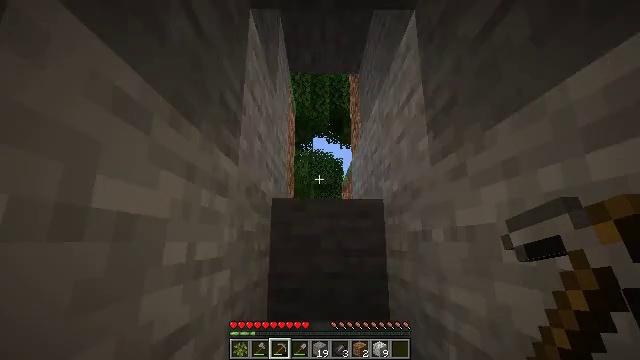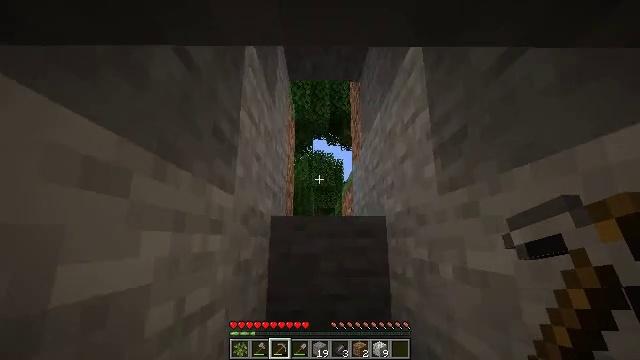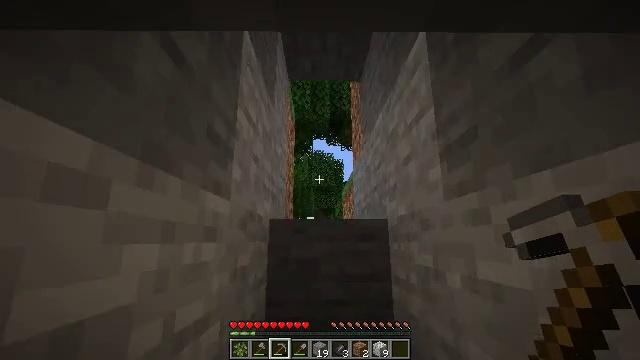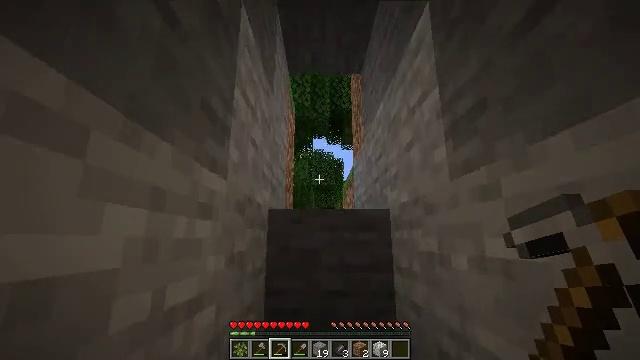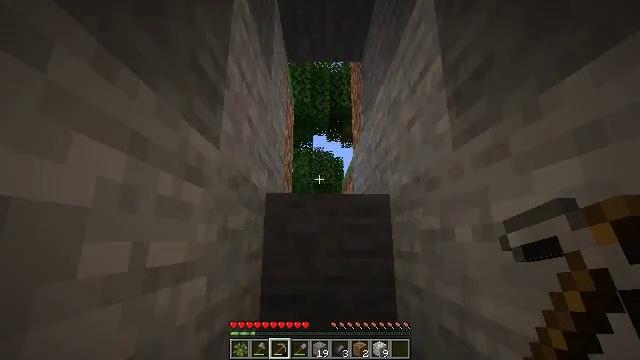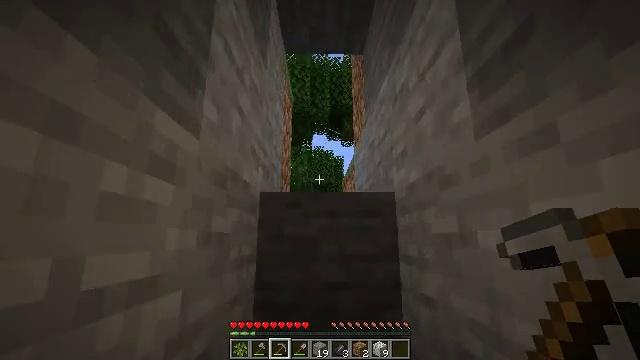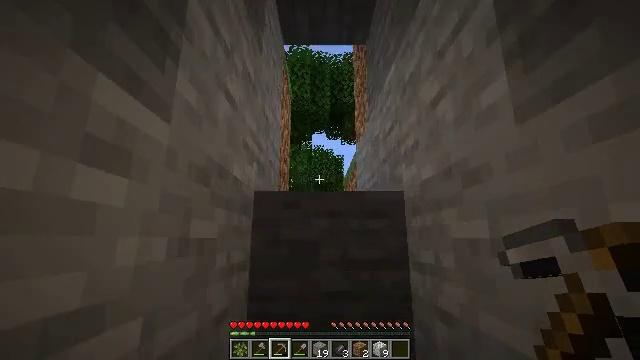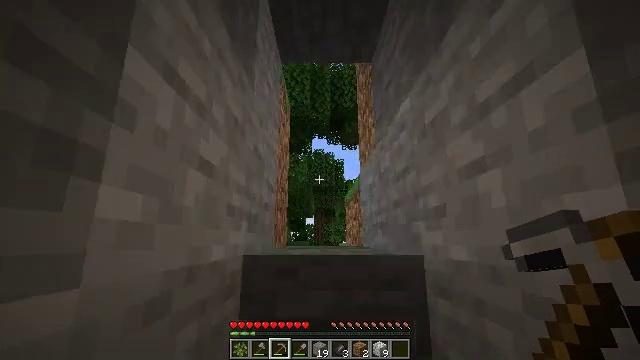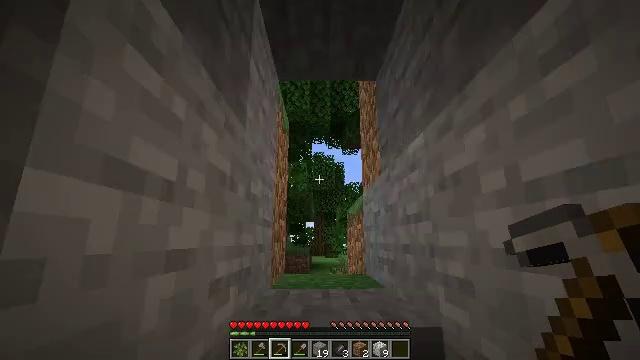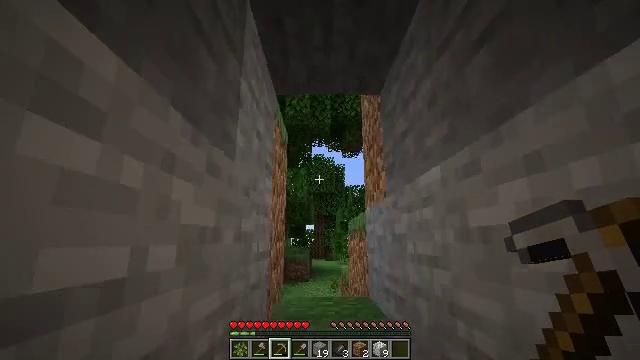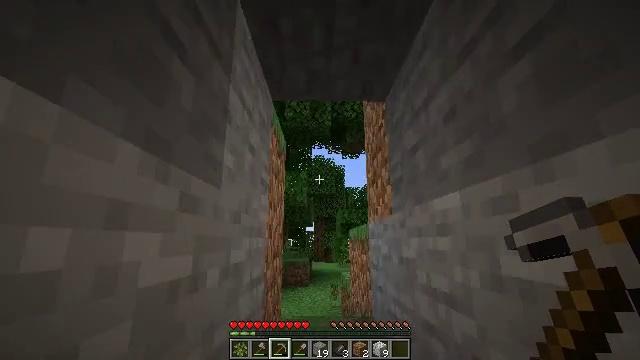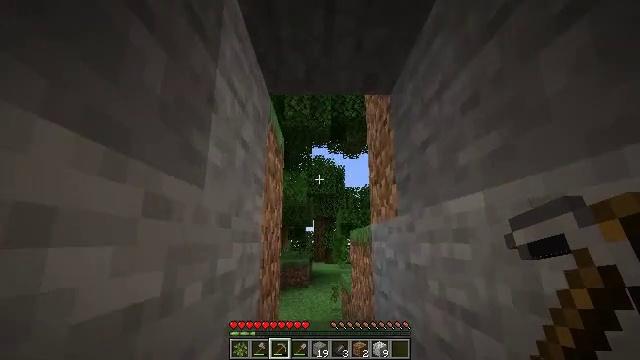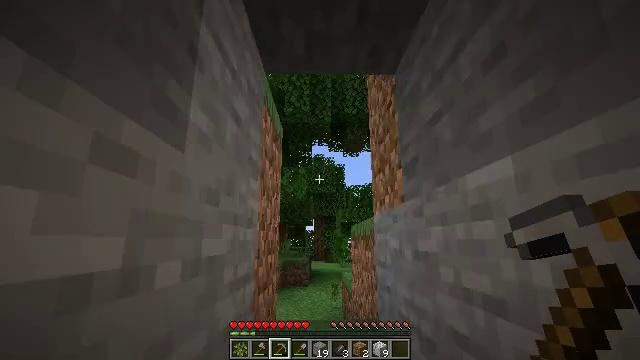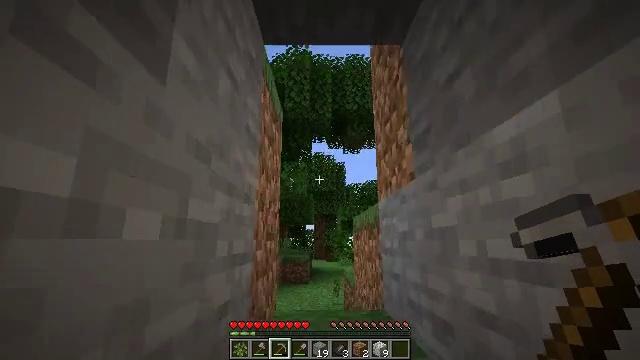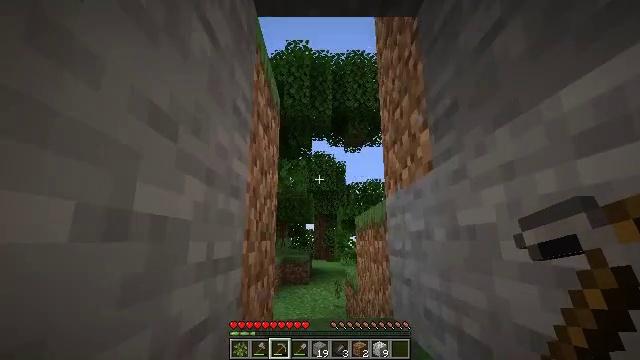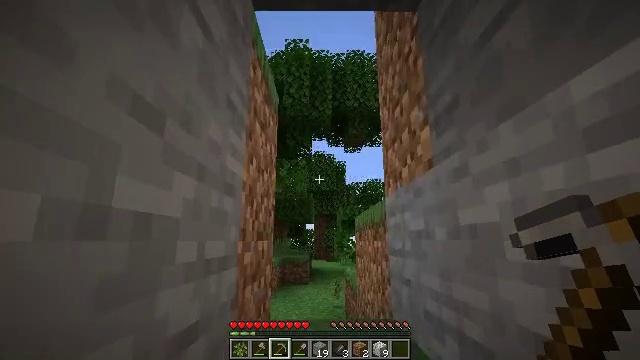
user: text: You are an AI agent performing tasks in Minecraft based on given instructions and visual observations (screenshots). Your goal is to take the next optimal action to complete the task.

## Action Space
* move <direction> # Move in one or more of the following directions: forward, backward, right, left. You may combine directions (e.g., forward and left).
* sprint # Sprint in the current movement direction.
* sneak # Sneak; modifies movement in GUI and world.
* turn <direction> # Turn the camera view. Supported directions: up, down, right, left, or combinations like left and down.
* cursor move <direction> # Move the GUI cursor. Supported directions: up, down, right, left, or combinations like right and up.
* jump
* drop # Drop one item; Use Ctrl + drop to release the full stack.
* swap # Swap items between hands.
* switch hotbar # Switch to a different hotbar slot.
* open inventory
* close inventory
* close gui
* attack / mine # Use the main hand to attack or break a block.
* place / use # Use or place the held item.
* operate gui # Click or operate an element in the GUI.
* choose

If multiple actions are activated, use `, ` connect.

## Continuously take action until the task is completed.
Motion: motion action
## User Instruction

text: Burn logs in the furnace to craft charcoal.
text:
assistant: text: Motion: move forward
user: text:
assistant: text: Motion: move forward
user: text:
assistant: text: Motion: move forward
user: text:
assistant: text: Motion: move forward
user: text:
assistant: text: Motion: move forward
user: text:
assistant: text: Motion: move forward, jump
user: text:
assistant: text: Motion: move forward, jump
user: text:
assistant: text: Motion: move forward, jump
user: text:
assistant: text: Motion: move forward, jump
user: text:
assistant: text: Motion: move forward
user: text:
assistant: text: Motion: move forward
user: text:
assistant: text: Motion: move forward
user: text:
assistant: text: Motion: move forward
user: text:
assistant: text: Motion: move forward
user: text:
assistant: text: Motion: move forward
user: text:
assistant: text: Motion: move forward, turn down
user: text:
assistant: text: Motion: move forward, turn left and down, jump
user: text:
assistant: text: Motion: move forward, turn down, jump
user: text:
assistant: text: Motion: move forward, turn down, jump
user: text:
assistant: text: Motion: move forward, jump
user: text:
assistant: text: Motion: move forward
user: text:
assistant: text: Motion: move forward
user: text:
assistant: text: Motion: move forward, turn down
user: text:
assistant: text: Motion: move forward, turn down
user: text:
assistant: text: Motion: move forward
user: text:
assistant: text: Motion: move forward
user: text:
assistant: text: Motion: move forward
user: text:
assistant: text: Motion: move forward
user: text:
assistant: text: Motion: move forward
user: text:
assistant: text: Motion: move forward